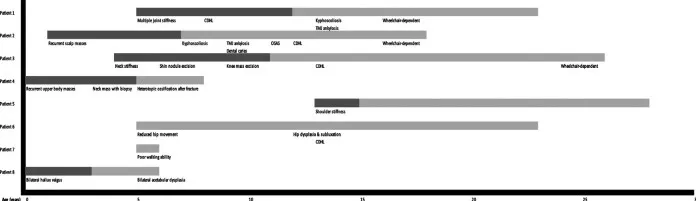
Timeline demonstrating the clinical courses of all eight patients with relation to age.
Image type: chart (chart)